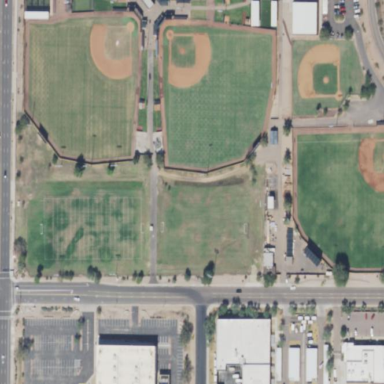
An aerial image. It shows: Baseball pitch for leisure land activities.